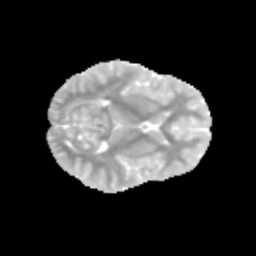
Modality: MD
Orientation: axial
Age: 10
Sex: female
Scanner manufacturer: siemens
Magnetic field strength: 3 T
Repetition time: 3.8 s
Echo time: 0.07 s